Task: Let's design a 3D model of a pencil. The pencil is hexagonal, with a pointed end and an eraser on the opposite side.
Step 153:
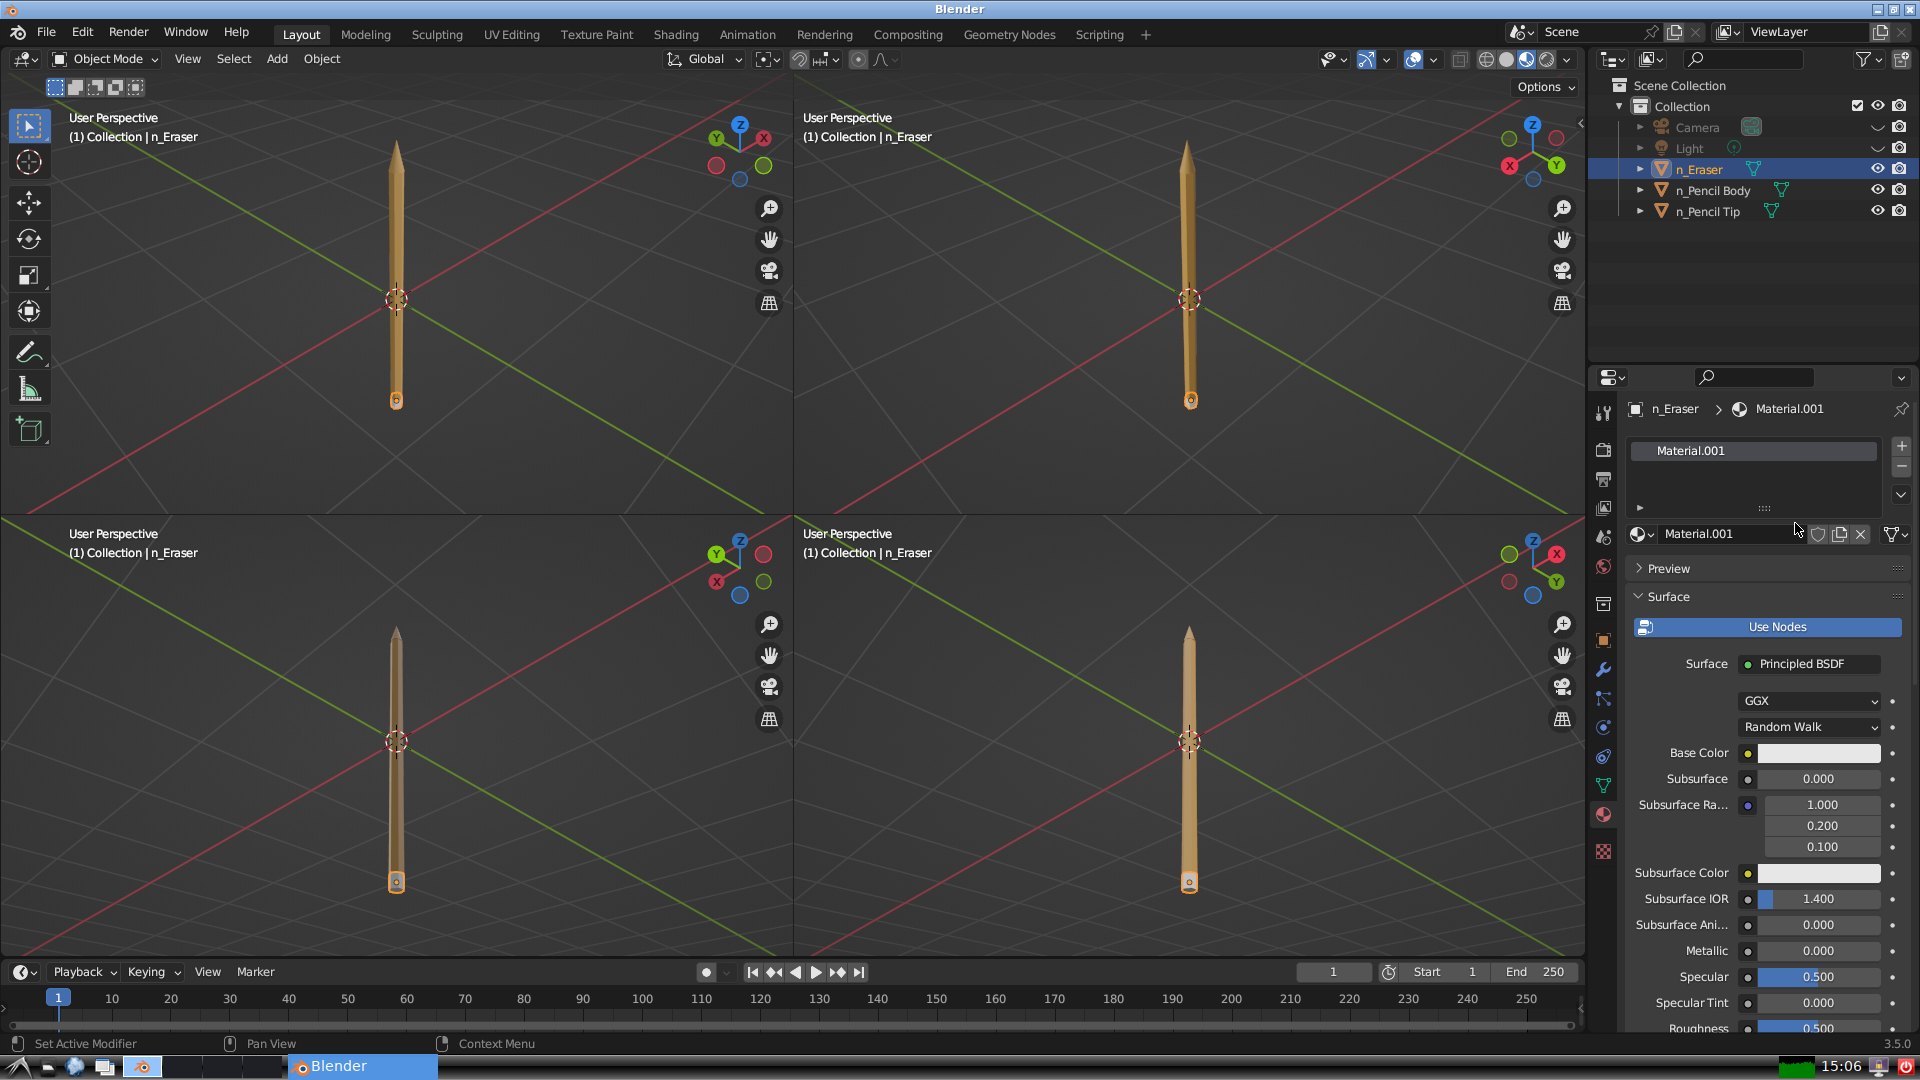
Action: {"mouse_move": [1604, 815]}